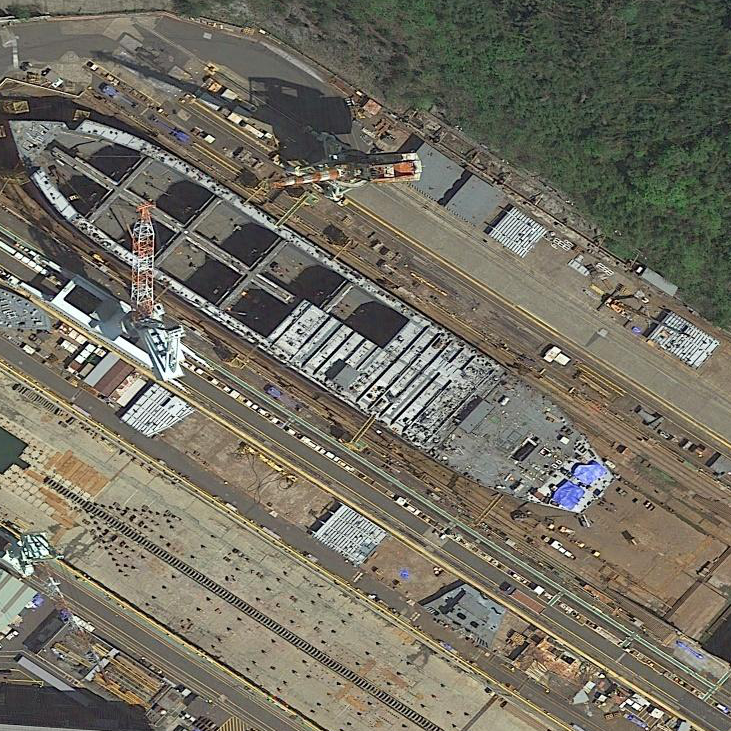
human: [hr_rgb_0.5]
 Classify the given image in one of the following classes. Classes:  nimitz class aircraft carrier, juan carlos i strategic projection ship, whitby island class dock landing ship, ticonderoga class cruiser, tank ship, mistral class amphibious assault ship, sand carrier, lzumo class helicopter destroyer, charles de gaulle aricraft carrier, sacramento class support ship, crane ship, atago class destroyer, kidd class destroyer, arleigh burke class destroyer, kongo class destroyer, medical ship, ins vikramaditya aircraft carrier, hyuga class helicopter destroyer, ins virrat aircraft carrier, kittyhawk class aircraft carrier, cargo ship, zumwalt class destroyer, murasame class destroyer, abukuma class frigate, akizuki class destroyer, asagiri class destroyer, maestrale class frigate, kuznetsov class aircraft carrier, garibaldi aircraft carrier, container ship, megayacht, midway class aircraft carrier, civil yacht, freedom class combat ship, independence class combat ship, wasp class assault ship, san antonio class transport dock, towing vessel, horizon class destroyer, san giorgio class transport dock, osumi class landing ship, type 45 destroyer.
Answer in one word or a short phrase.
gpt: Cargo ship